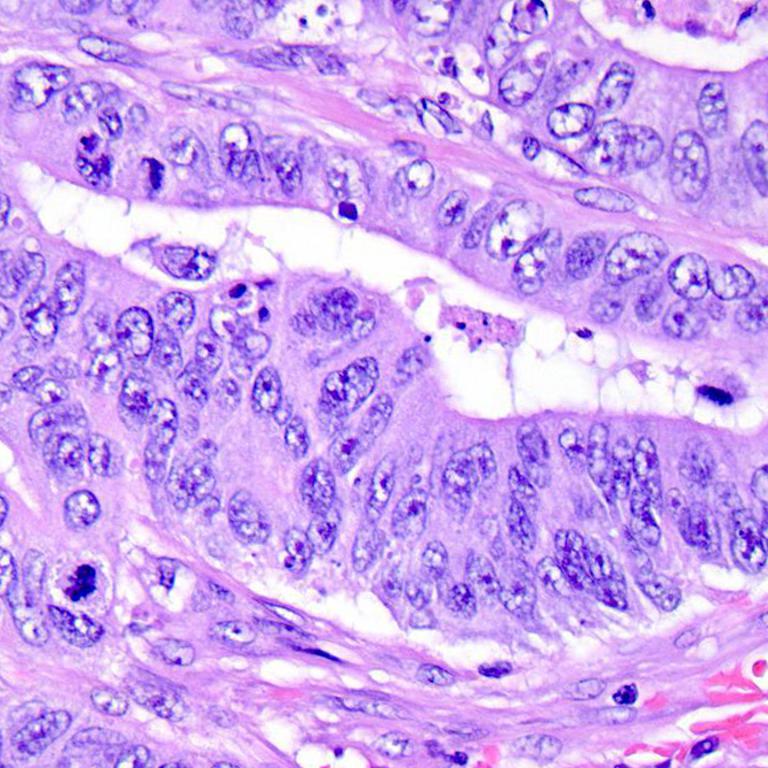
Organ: colon
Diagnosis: adenocarcinomas